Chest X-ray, AP view. Patient: 60 years old, sex F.
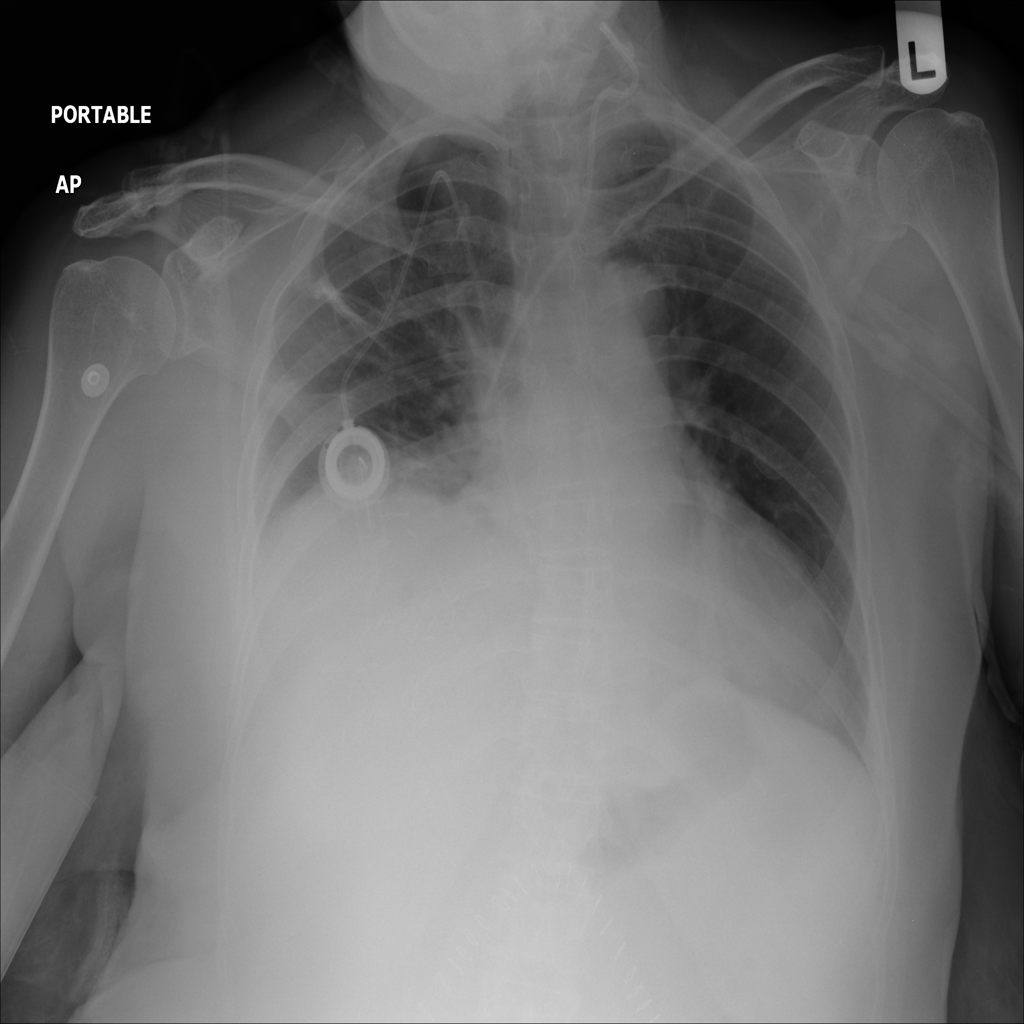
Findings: Effusion